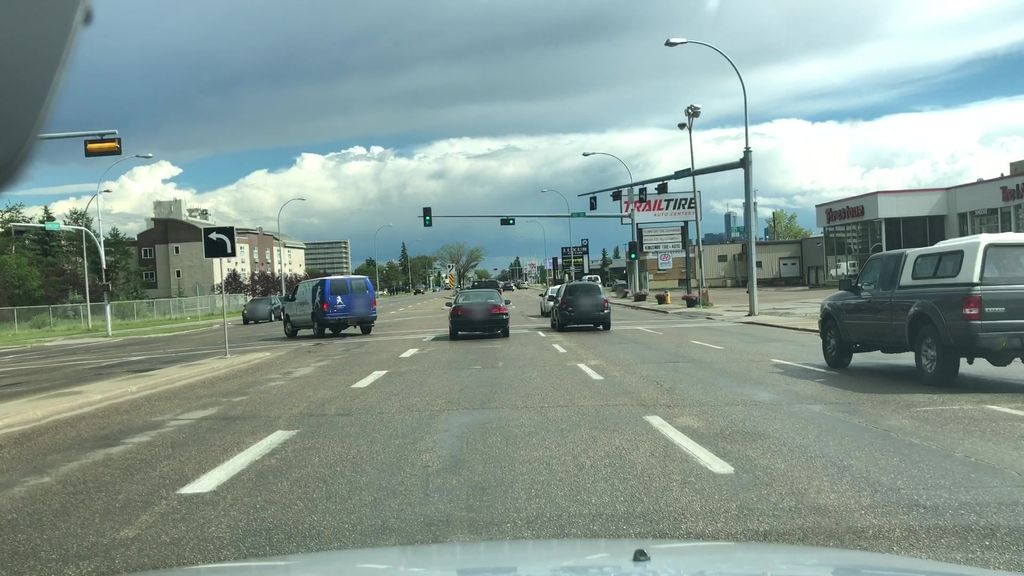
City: edmonton